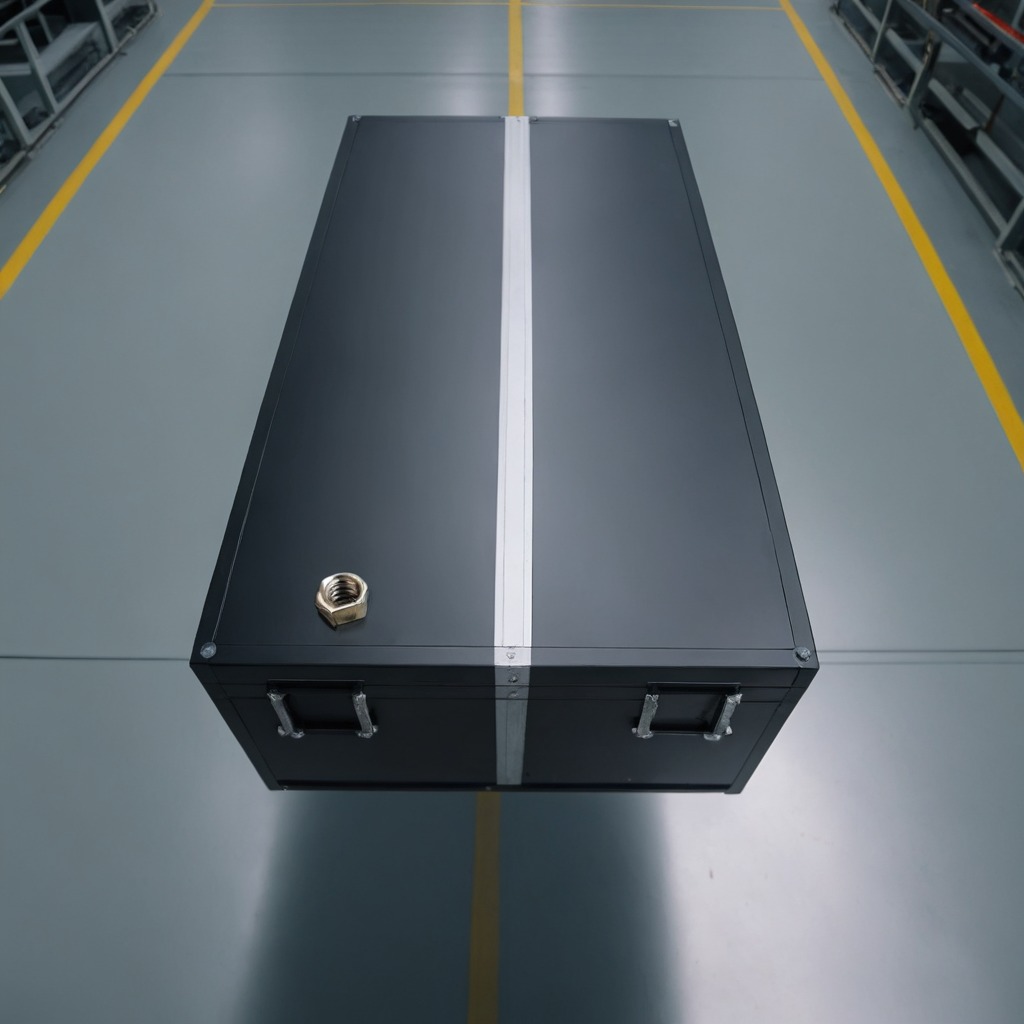
A metal nut is lying on a toolbox surface in an airplane hangar workshop.